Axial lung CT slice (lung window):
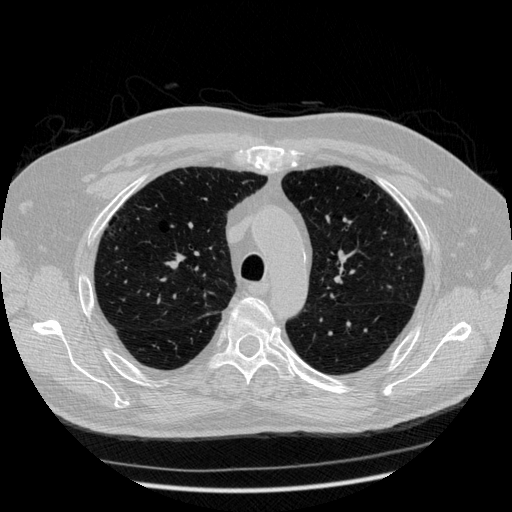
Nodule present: no